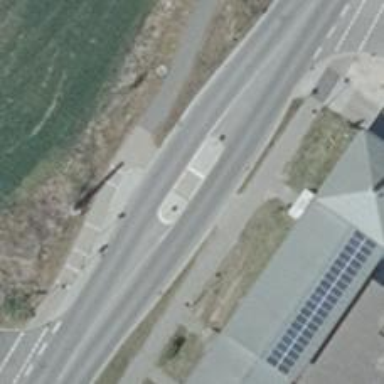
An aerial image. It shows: Asphalt road with primary classification. There is cycle track on the right side.